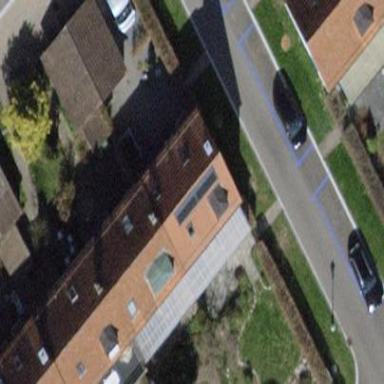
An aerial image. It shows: Gabled-roof house with tile roofing.